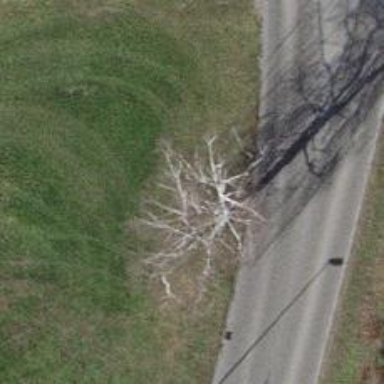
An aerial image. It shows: Urban tree adding natural touch to the cityscape.